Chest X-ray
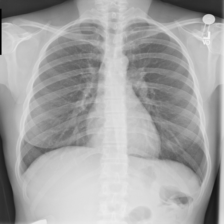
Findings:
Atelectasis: negative
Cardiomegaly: negative
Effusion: negative
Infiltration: negative
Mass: negative
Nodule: negative
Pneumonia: negative
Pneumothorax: negative
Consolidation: negative
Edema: negative
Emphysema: negative
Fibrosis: negative
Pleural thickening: negative
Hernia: negative